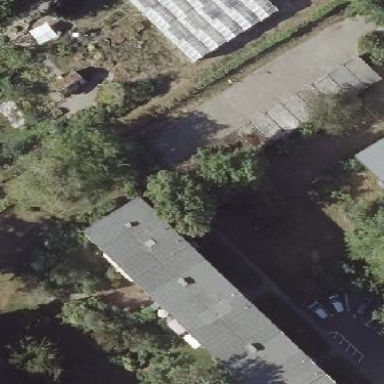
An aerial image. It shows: Flat-roofed residential building.